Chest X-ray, PA view. Patient: 58 years old, sex F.
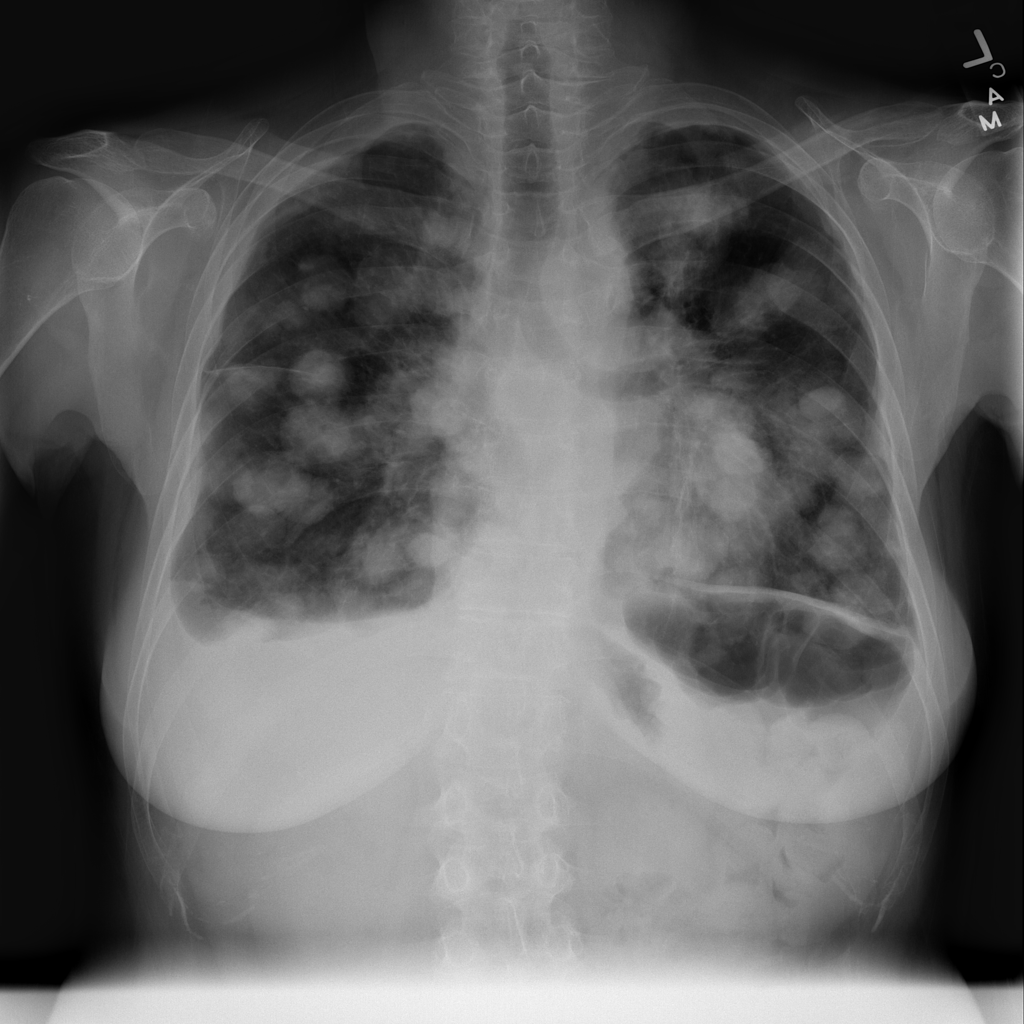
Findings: Nodule